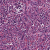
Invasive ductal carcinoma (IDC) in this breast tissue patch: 1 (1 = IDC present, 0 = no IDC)